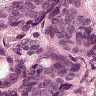
Metastatic tissue present: yes